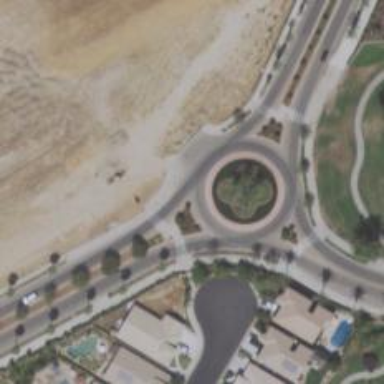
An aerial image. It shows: Secondary road with asphalt surface leading to roundabout.